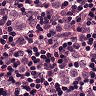
Metastatic tissue present: yes